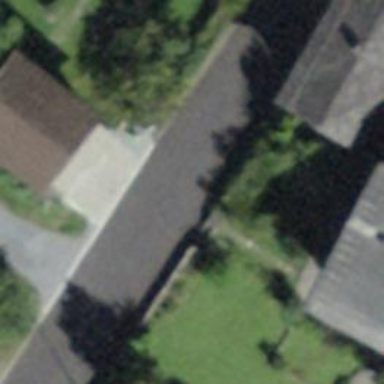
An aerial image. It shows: Road with steps.